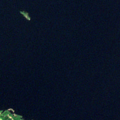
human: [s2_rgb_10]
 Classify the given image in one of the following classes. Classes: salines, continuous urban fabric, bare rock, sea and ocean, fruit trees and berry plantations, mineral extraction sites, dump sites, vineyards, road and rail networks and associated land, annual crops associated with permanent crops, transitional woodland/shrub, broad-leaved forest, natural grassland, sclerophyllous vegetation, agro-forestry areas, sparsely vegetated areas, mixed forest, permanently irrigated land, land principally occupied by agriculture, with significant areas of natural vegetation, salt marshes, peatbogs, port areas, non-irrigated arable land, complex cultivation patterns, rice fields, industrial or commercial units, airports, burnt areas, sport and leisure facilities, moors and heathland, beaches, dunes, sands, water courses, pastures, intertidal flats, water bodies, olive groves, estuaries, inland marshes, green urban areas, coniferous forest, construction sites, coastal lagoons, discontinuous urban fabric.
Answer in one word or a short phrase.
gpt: transitional woodland/shrub, water bodies